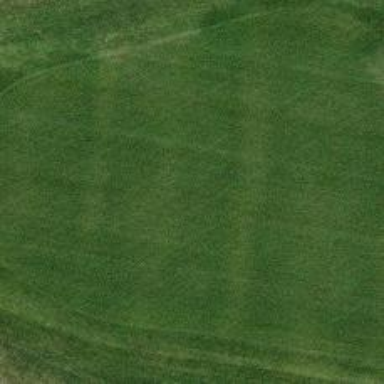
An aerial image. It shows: Golf hole.